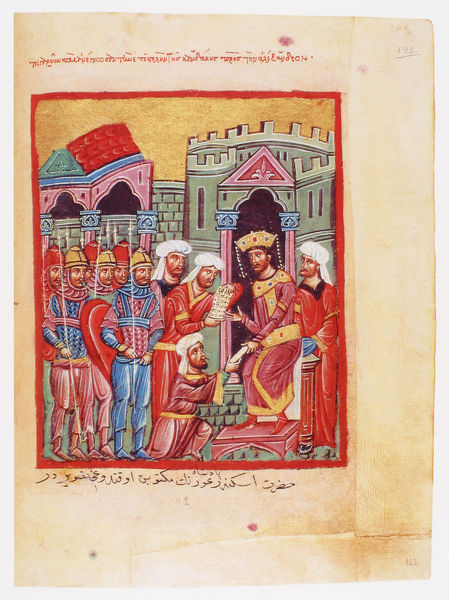
Titel: Der griechische Alexanderroman
Institution: Venedig, Hellenic Institute Codex Gr. 5
Schlagwörter: gruppe, mann, dreieck, gelb, bunt, grau, männer, dach, haus, rot, alt, stehen, gold, krone, boote, turm, schrift, giebel, mauer, vergilbt, rand, schemel, kaiser, könig, soldaten, thron, zinnen, schild, burg, festung, geben, seite, illustration, text, knien, helm, herrscher, trohn, geschenk, reichen, ritter, rüstung, buchseite, helme, arabisch, christus, jesus, huldigung, lanzen, schriftrolle, speer, schriftstück, bote, turban, miniatur, goldgrund, gibel, botschaft, regent, buchmalerei, reliquiar, alexanderroman